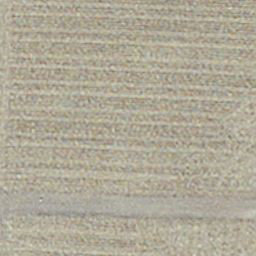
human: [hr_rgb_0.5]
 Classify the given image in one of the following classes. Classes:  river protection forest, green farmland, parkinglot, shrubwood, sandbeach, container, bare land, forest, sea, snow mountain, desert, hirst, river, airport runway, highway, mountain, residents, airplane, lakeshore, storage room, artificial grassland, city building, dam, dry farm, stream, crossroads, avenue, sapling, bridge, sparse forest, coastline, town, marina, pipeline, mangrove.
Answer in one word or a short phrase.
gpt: dry farm